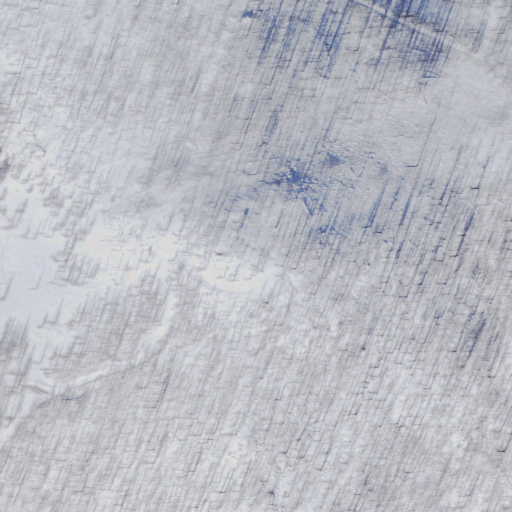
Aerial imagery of mountain in Arizona named Webb Peak containing grassland, shrub, and evergreen forest